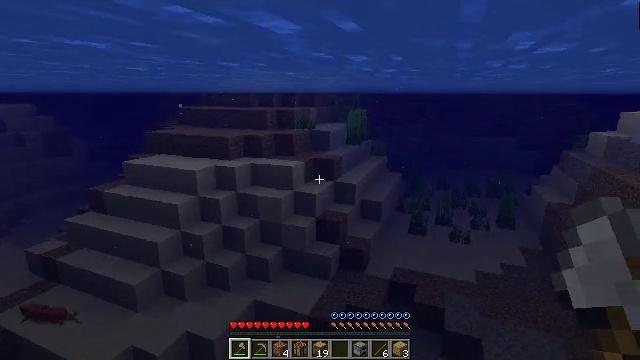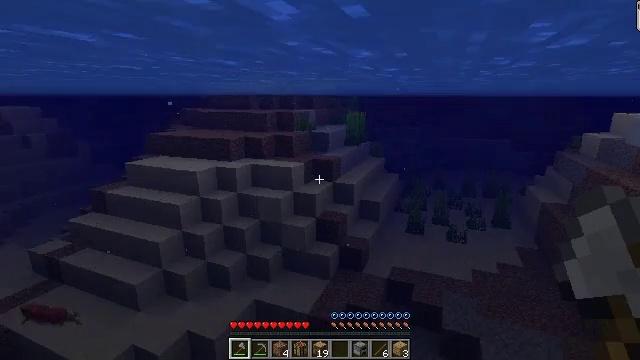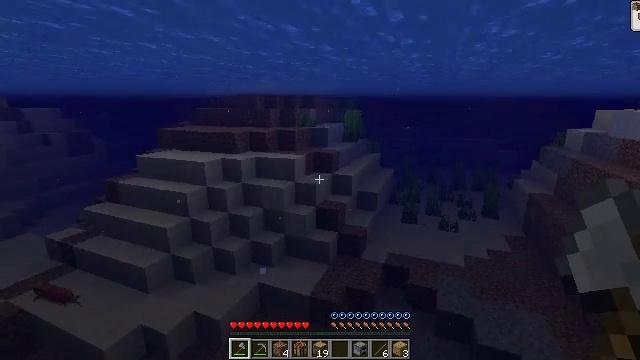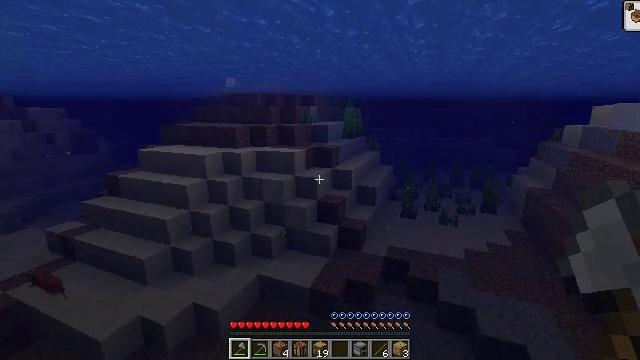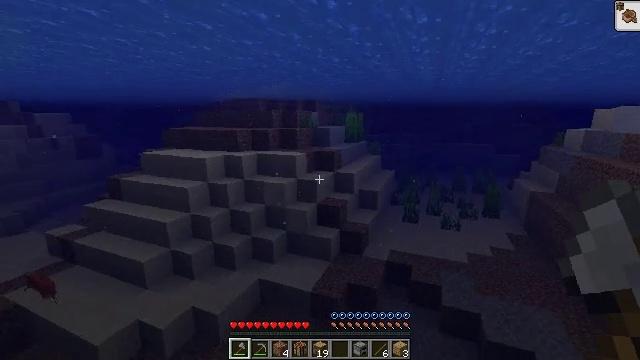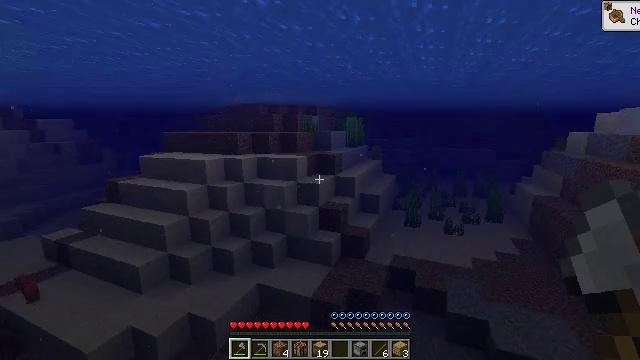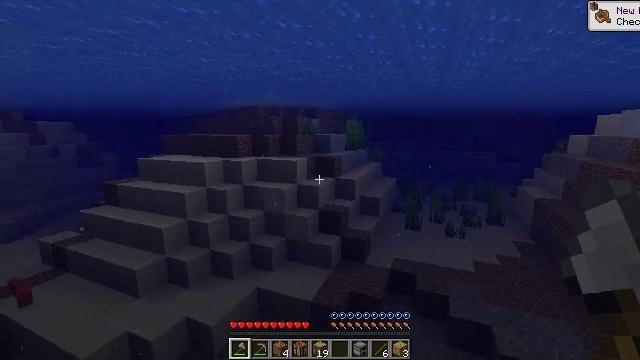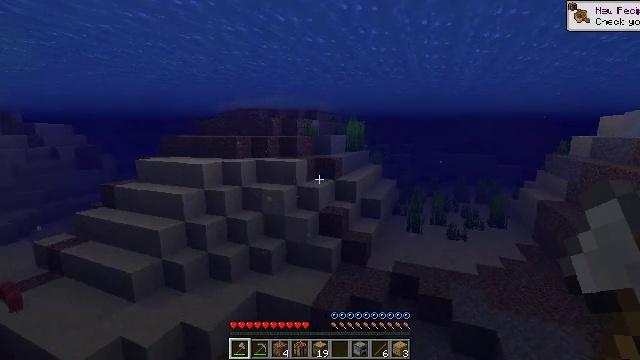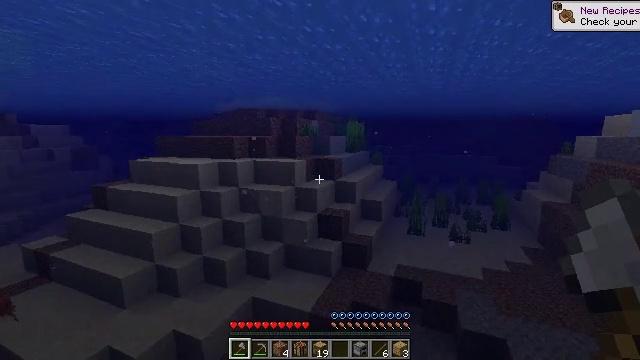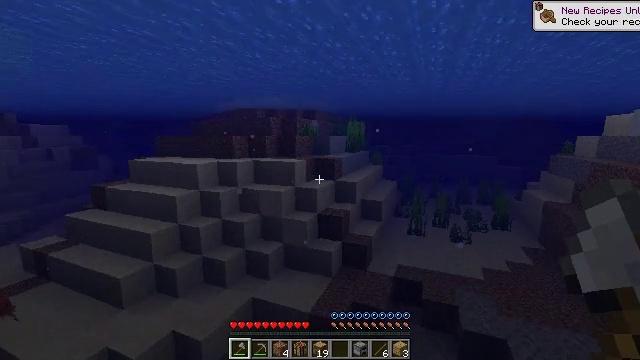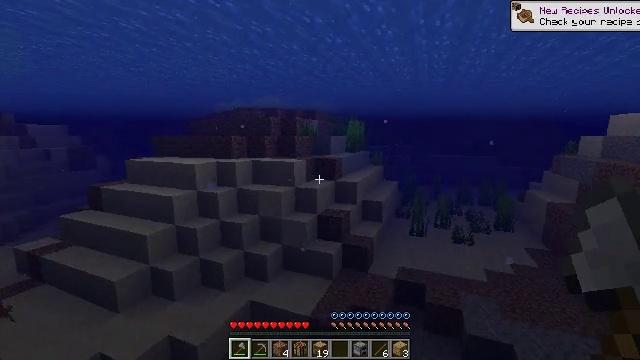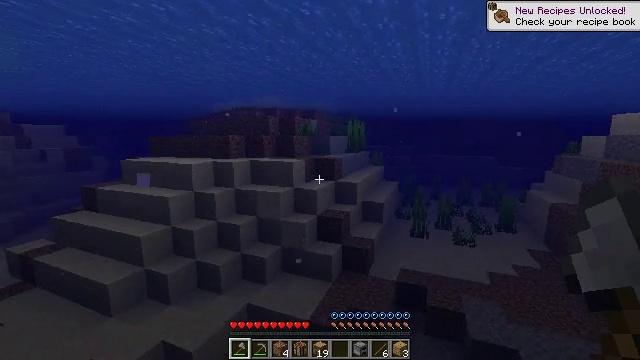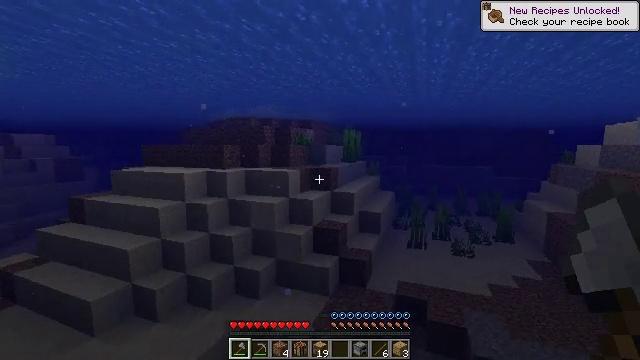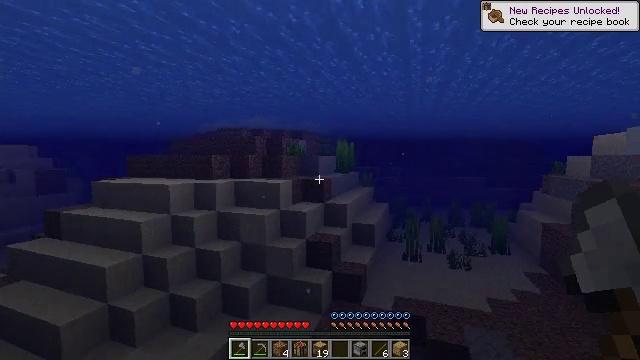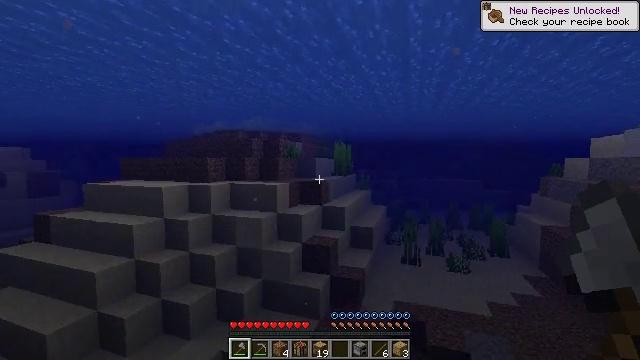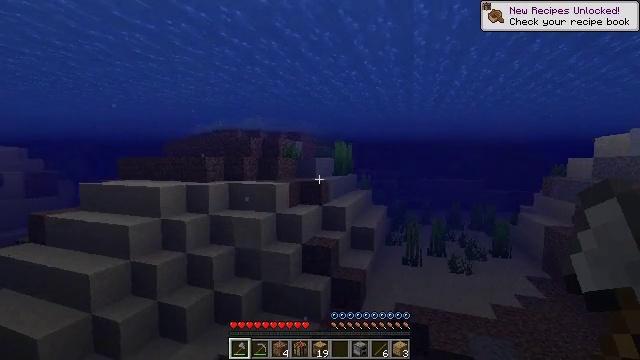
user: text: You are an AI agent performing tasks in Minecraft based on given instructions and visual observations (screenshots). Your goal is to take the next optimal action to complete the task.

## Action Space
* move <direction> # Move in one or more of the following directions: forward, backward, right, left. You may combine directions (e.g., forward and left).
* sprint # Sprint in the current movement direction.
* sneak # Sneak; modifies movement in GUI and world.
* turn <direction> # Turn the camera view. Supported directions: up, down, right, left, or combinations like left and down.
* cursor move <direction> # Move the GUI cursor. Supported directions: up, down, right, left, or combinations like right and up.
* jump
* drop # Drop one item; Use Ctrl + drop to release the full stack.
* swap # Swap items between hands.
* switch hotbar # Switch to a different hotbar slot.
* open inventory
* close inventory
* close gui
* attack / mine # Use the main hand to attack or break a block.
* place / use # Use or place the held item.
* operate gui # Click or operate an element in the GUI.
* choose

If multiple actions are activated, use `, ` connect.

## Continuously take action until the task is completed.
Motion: motion action
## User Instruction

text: Gather tall seagrass in the sea.
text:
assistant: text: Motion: move forward, sprint
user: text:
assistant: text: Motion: move forward, sprint
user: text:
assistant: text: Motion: move forward, sprint
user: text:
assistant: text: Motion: move forward, sprint, turn up
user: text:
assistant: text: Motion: move forward, sprint, turn up
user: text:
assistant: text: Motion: move forward, sprint
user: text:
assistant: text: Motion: move forward, sprint
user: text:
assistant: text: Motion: move forward, sprint
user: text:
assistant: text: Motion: move forward, sprint
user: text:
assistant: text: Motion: move forward, sprint
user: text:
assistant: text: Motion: move forward, sprint
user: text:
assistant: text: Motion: move forward, sprint, turn up
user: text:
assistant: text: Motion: move forward, sprint, turn right and up
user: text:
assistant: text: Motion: move forward, sprint
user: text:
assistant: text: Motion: move forward, sprint
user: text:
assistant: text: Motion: move forward, sprint
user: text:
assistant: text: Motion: move forward, sprint, turn right
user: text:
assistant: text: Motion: move forward, sprint, turn right and up
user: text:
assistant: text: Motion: move forward, sprint, turn right
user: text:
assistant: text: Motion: move forward, sprint
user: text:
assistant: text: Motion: move forward, sprint
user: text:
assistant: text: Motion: move forward, sprint
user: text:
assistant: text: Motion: move forward, sprint
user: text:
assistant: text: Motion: move forward, sprint
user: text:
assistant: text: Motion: move forward, sprint
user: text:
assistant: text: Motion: move forward, sprint
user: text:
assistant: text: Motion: move forward, sprint
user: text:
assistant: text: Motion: move forward, sprint
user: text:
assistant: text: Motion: move forward, sprint
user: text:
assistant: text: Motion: move forward, sprint